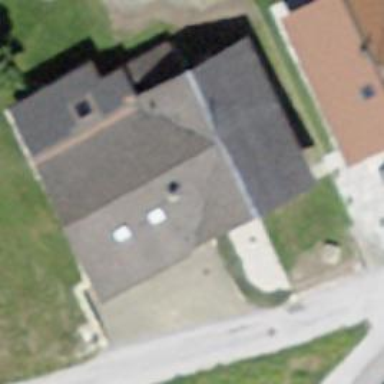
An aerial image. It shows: Simple and straightforward house.